Question: I'm using this code:
'''
private void Maker_Load(object sender, EventArgs e)
{
string folder = Environment.GetFolderPath(Environment.SpecialFolder.ApplicationData);
string specificFolder = Path.Combine(folder, "ListMaker");
string specificFile = Path.Combine(specificFolder, "info.mrfl");
string specificFile2 = Path.Combine(specificFolder, "check.mrfl");
if (!Directory.Exists(specificFolder))
{
Directory.CreateDirectory(specificFolder);
}
else if (!File.Exists(specificFile))
{
File.Create(specificFile);
}
else if (!File.Exists(specificFile2))
{
File.Create(specificFile2);
}
else
{
FileStream fs = new FileStream(specificFolder + "\check.mrfl", FileMode.Open);
Byte readSingleByte = (Byte)fs.ReadByte();
int a = readSingleByte;
fs.Close();
if (a == 01)
{
checkBox1.CheckState = CheckState.Checked;
FileStream fs2 = new FileStream(specificFolder + "\Info.mrfl", FileMode.Open);
Byte[] ename = new Byte[20];
Byte[] phone = new Byte[40];
Byte[] email = new Byte[60];
fs2.Seek(0, SeekOrigin.Begin);
fs2.Read(ename, 0, ename.Length);
fs2.Read(phone, 0, phone.Length);
fs2.Read(email, 0, email.Length);
text_ename.Text = Encoding.Unicode.GetString(ename);
text_phone.Text = Encoding.Unicode.GetString(phone);
text_email.Text = Encoding.Unicode.GetString(email);
fs2.Close();
}
else
{
checkBox1.CheckState = CheckState.Unchecked;
text_ename.Text = "";
text_phone.Text = "";
text_email.Text = "";
}
}
'''
Result:

Only 'ListMaker' folder was created.
For more information, I edited my post.
I want save one directory. And two file in it.
When checkbox is checked, Each file save specific binary value.
Thanks for help. sorry, I can't speak English.
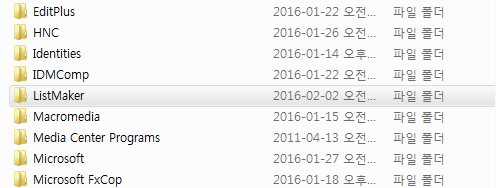
Answer: The else's on your 'else if' cause your code to only run the first 'if', and stop after that.
You need something like:
'''
if (!Directory.Exists(specificFolder)) {
Directory.CreateDirectory(specificFolder);
}
if (!File.Exists(specificFile)) {
File.Create(specificFile);
}
if (!File.Exists(specificFile2)) {
File.Create(specificFile2);
}
'''
Then, you'll want to confirm that the file is created before doing whatever else you need to do.
'''
if(File.Exists(specificFile)) {
//do things
}
'''
etc.
As a side note, you'll probably run into IOExceptions if you create and then try to edit the files (as I believe C# keeps the files you create open).
I'd recommend creating your files like 'File.Create(specificFile).Close()'